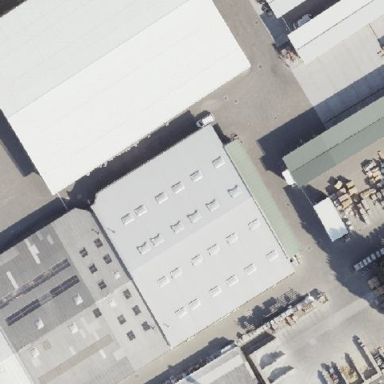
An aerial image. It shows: Close-up view of roof part of building.